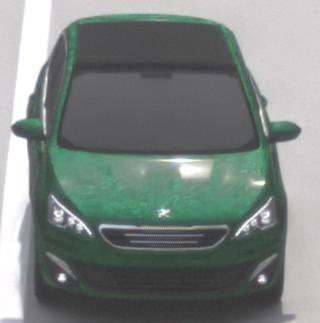
Make: Peugeot
Model: 308 VTi 82
Detailed model: 308 (II)
Model produced from: 2013/09
Model produced until: 2014/11
Doors: 5
Color: green
Road condition: dry road
Daytime: morning or afternoon
Contrast: low contrast